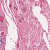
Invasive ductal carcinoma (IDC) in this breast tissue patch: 0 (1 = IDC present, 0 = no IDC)